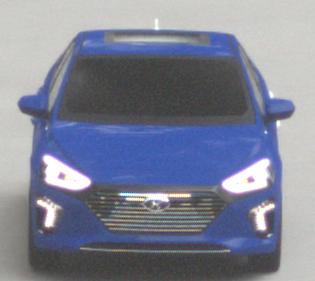
Make: Hyundai
Model: IONIQ Hybrid
Detailed model: IONIQ (AE) Hybrid
Model produced from: 2016/10
Model produced until: 2018/08
Doors: 5
Color: blue
Road condition: dry road
Daytime: morning or afternoon
Contrast: low contrast